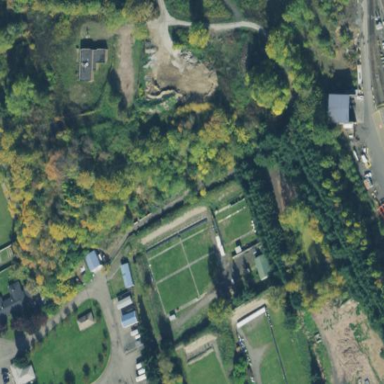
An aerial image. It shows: Shooting range for the sport of shooting.